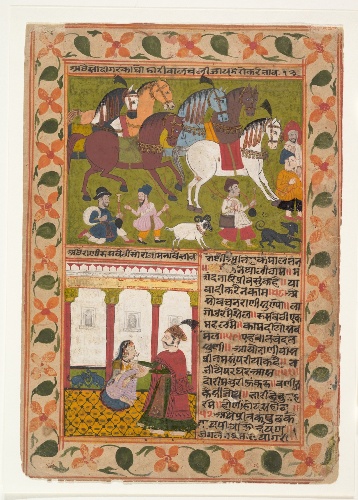
Artist: Rikhaji, son of Karam Chand
Date: 1749 (Samvat 1802)
Object type: Folio
Classification: Paintings
Medium: Ink and opaque watercolor on paper
Culture: India
Dimensions: 11 3/8 x 7 7/8 in. (28.9 x 20 cm)
Department: Asian Art
Credit line: Gift of Mr. and Mrs. Ed Wiener, 1975
Accession year: 1975
Repository: Metropolitan Museum of Art, New York, NY
Tags: Men|Women|Horses|Dogs